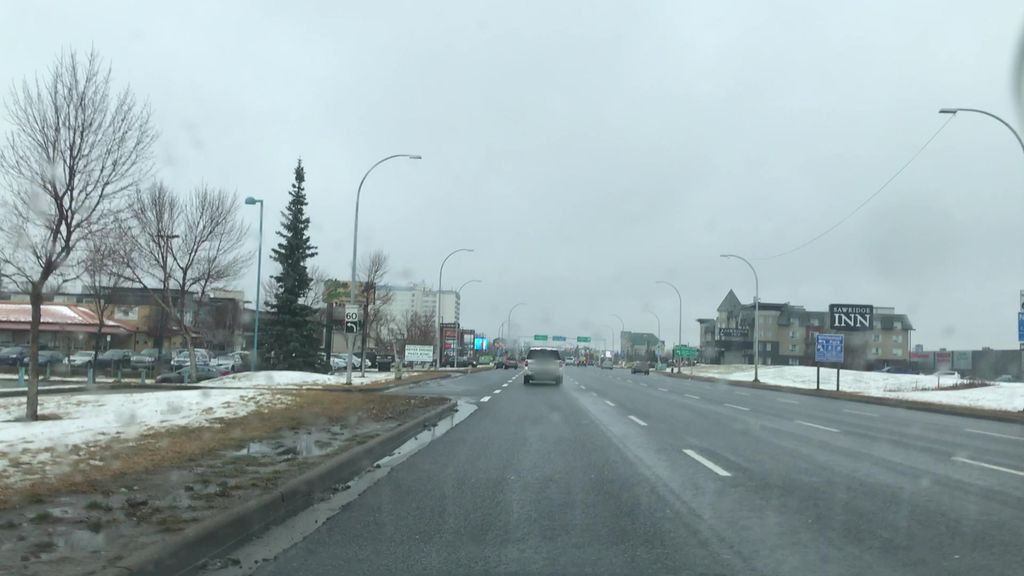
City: edmonton